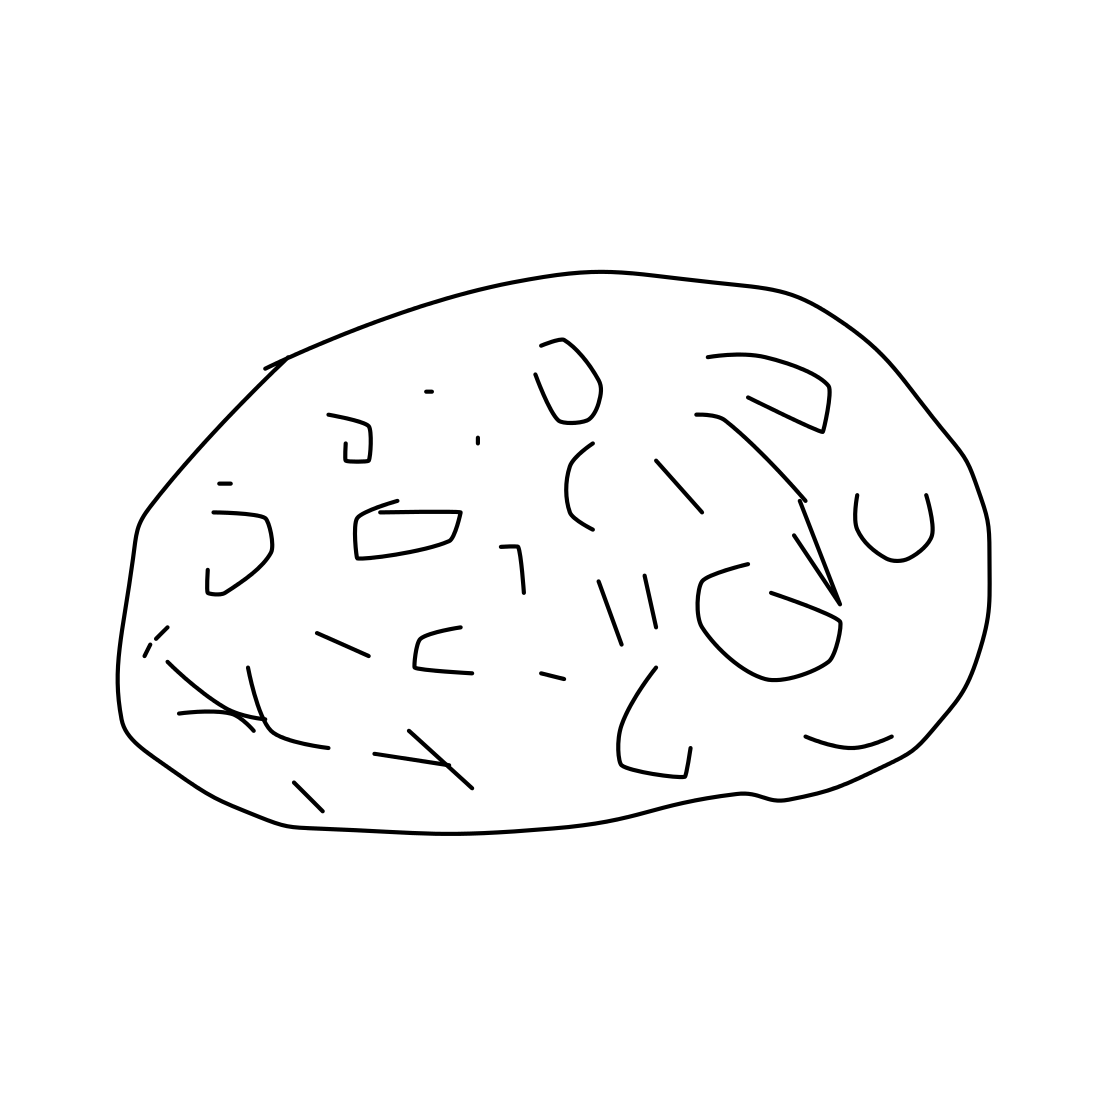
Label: pizza